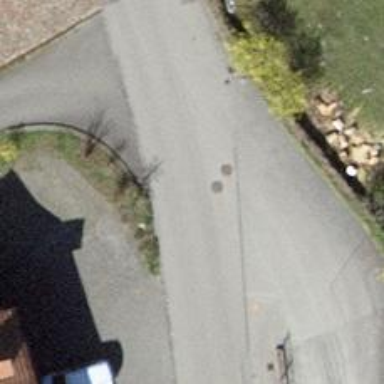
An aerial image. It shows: Residential road with asphalt surface and no sidewalks.